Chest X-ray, AP view. Patient: 72 years old, sex M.
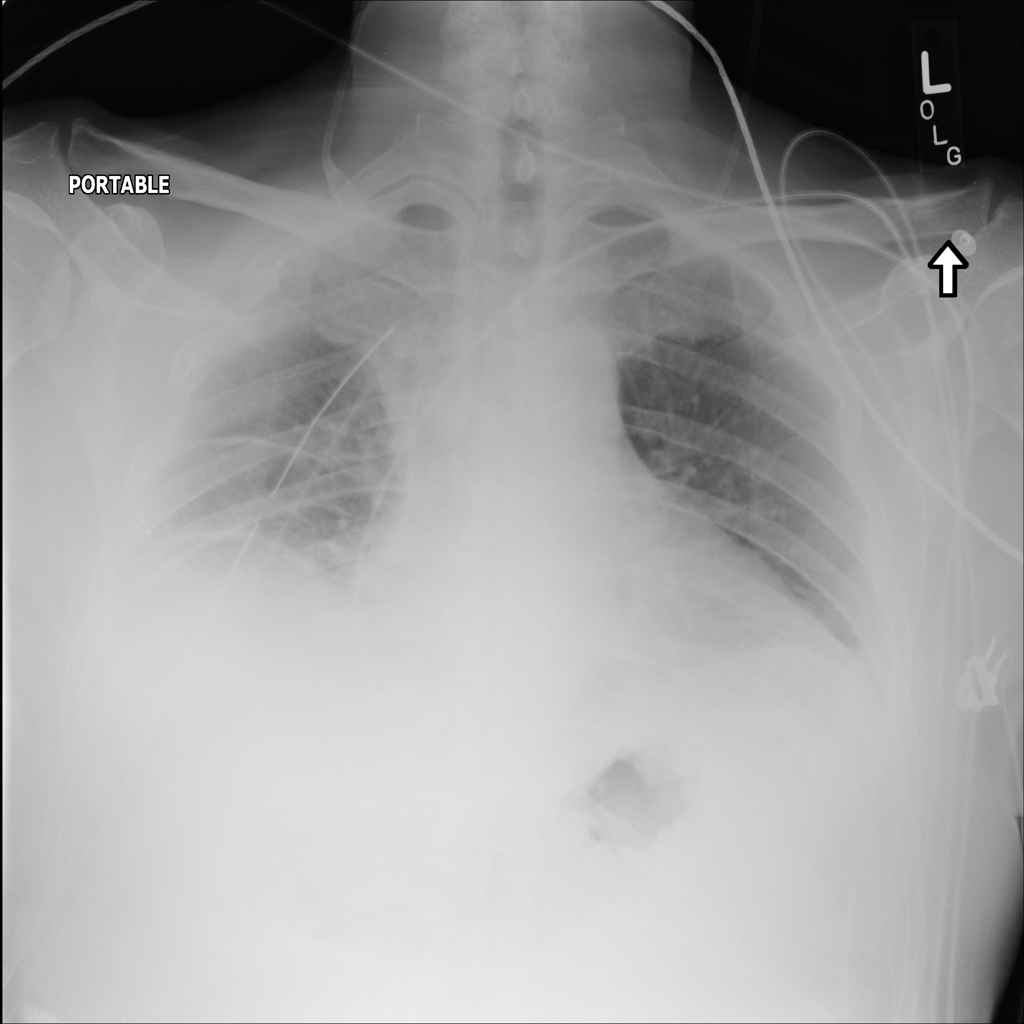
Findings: Consolidation